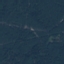
Land use / land cover: Forest